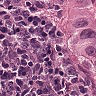
Metastatic tissue present: yes